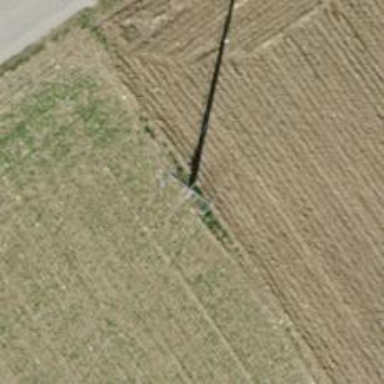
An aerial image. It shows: Concrete power pole with straight line management.